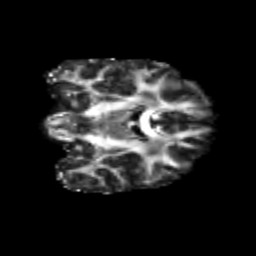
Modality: FA
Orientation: coronal
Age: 25
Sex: male
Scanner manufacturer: siemens
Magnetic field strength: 3 T
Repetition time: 3.5 s
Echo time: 0.125 s